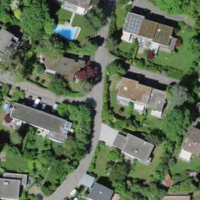
EUNIS habitat code: 55
Species observed at this site:
Filipendula ulmaria